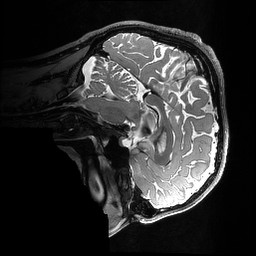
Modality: T2w
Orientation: sagittal
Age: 26
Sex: male
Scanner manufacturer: ge
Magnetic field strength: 3 T
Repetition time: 3.202 s
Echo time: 0.06456 s